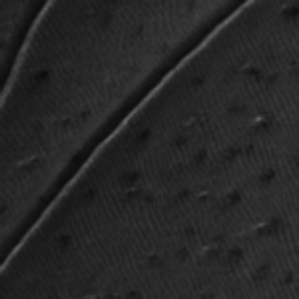
Label: frost